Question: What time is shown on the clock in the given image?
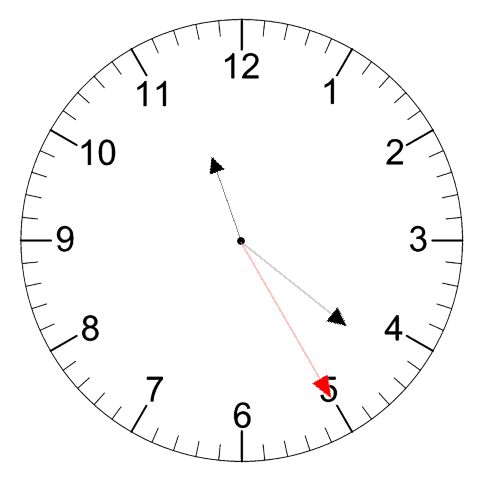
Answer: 11:21:25